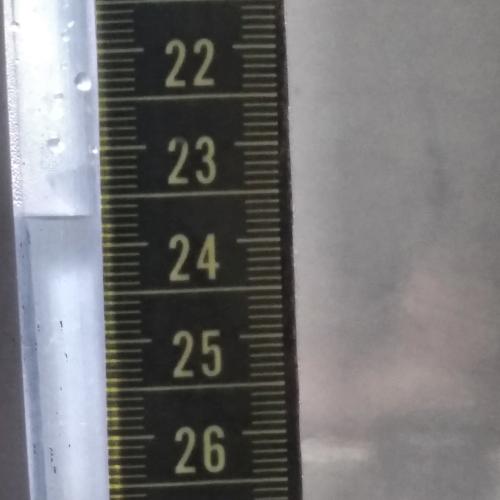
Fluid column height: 23.7 cm